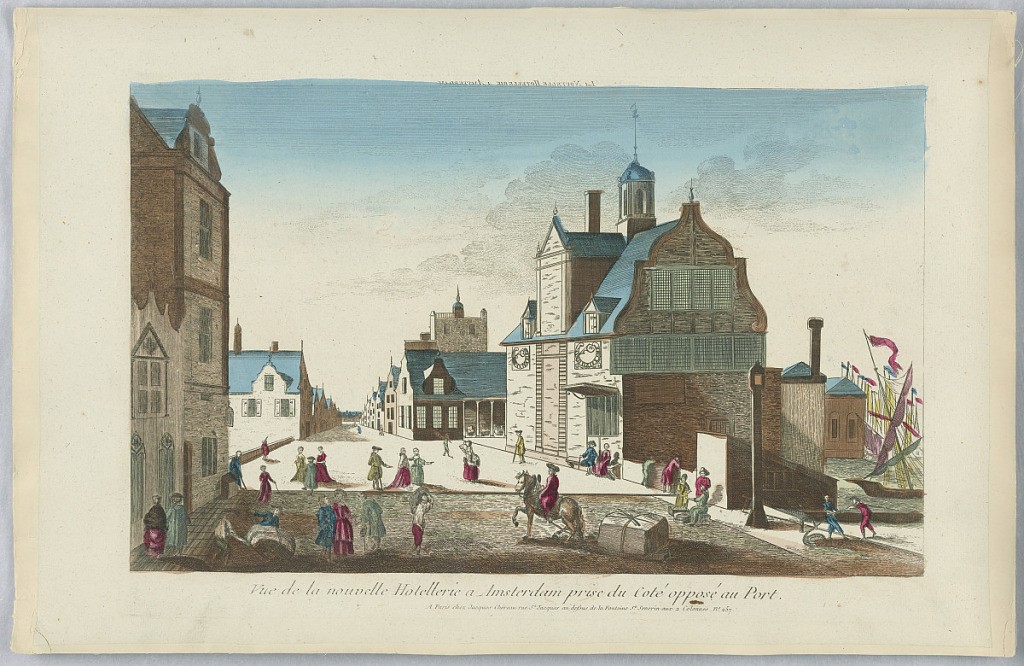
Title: Peep-Show Print
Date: mid-18th century
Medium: Engraving and brush and wash on paper
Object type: Print
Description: Peep-show print